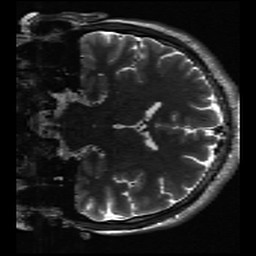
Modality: inplaneT2
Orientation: coronal